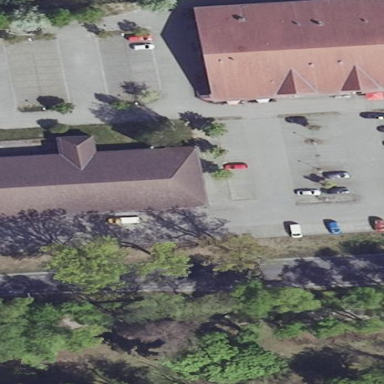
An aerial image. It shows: Parking area with surface.